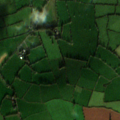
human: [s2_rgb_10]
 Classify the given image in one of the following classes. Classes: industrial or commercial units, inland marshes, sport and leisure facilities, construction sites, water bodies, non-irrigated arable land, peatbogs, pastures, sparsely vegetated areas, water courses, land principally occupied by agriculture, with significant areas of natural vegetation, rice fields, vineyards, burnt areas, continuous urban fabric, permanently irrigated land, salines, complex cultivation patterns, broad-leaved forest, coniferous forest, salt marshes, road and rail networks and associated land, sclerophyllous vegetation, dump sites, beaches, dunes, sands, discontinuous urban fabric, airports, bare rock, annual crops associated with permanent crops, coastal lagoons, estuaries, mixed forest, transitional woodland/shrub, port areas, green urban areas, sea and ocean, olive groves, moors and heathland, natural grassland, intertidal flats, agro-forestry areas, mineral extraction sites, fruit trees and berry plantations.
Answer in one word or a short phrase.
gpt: pastures